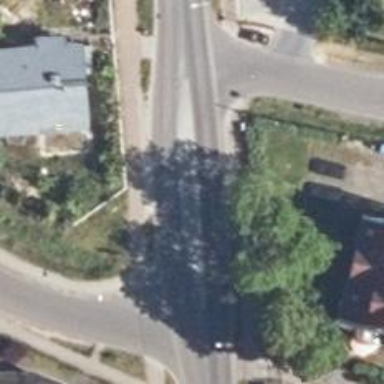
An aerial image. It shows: Uncontrolled crossing with central island on the road.